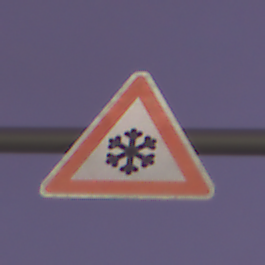
Verkehrszeichen: SchneeOderEisglaette
Umgebung: Outdoor, Urban
Tageszeit: SunriseSunset
Wetter: PartlyCloudy
Licht: Artificial
Jahreszeit: NotSpecified
Kontrast: HighContrast